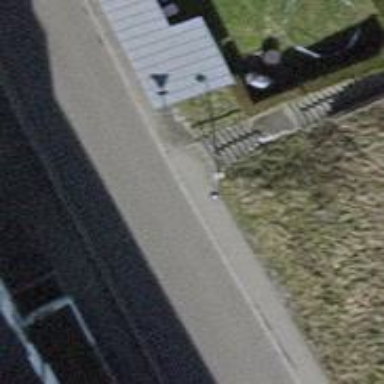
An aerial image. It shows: Road with steps.